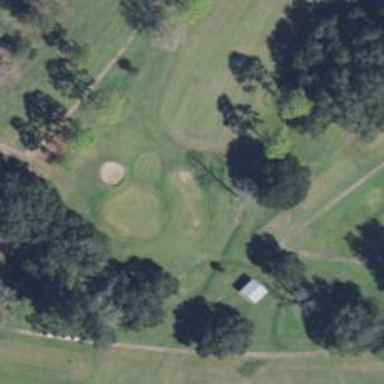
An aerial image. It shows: Grass area designated as golf tee.